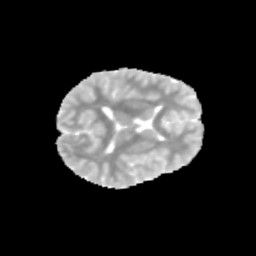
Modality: MD
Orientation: axial
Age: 9
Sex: male
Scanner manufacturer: siemens
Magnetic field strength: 3 T
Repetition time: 3.8 s
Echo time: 0.07 s